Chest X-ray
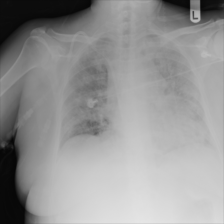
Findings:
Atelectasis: positive
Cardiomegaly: negative
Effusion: negative
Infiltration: positive
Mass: negative
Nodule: negative
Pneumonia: negative
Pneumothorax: negative
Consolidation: negative
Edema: negative
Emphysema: negative
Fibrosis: negative
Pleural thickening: negative
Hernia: negative